Question: I'm using PyGtk to display some string information in a treeview.
Here goes my code:
'''
def create_table(self):
self.mainbox = gtk.ScrolledWindow()
self.mainbox.set_policy( gtk.POLICY_AUTOMATIC, gtk.POLICY_AUTOMATIC)
self.window.add( self.mainbox)
model = gtk.ListStore( str, str, str)
self.treeview = gtk.TreeView(model=None)
col = gtk.TreeViewColumn( "Element")
self.treeview.append_column( col)
cell = gtk.CellRendererText()
col.pack_start( cell, expand=False)
col.set_attributes( cell, text=0)
col = gtk.TreeViewColumn( "Test")
self.treeview.append_column( col)
cell = gtk.CellRendererSpin()
col.pack_start( cell, expand=False)
col.set_attributes( cell, text=1)
col = gtk.TreeViewColumn( "Command")
self.treeview.append_column( col)
cell = gtk.CellRendererSpin()
col.pack_start( cell, expand=False)
col.set_attributes( cell, text=0)
cell = gtk.CellRendererCombo()
self.mainbox.add( self.treeview)
self.mainbox.set_size_request( 500, 260)
self.mainbox.show()
self.vbox.pack_start(self.mainbox, expand=False, fill=True, padding=0)
'''
Then, I created a method to fill the treeview after an event button. The call:
'''
def populate_treeview_button(self):
button = gtk.Button(label='Populate Table')
button.connect("clicked", self.create_model)
self.vbox.pack_start(button, expand=False, fill=True, padding=0)
'''
And the method (I receive a list of dicts at table_information attribute where the key is an element(string) and the value a list with 2 strings):
'''
def create_model(self, beats_me_param):
model = gtk.ListStore( str, str, str)
elements = []
tests = []
commands = []
table_information = self.get_organized_table()
for i in table_information:
for dicts in i:
for element in dicts.keys():
elements.append(element)
for i in table_information:
for dicts in i:
for value in dicts.values():
tests.append(value[0])
commands.append(value[1])
for i in range(len(elements)):
model.append([elements[i], tests[i], commands[i]])
self.treeview.set_model(model)
'''
When I saw the result at my treeview, I got at third column the same value of the first column and of course they are different. Image bellow:

I changed the order of elements in the "append" moment and same occurs, the value changes but the changed value is repeated at the third column. What's going wrong?
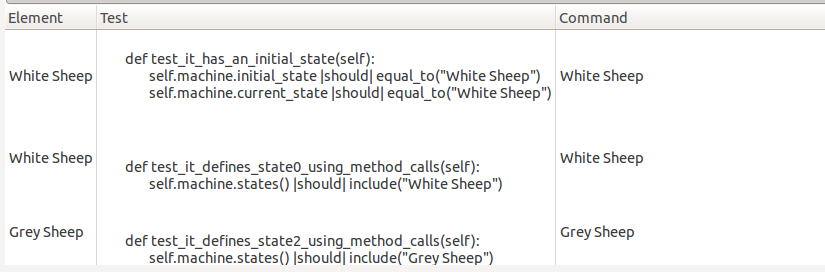
Answer: The problem was because I set the same index to the third and first column.
'''
col = gtk.TreeViewColumn( "Command")
self.treeview.append_column( col)
cell = gtk.CellRendererSpin()
col.pack_start( cell, expand=False)
col.set_attributes( cell, text=2)
'''
The right way.